Field crop: tomato
Growth stage: 1
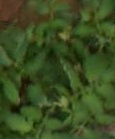
Species: tomato